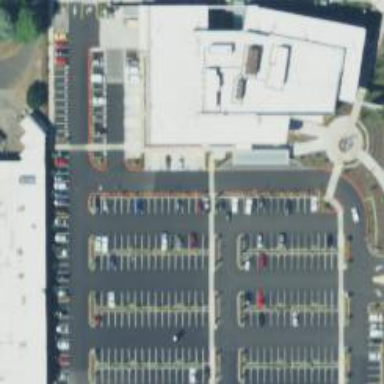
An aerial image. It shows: Parking space.